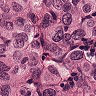
Metastatic tissue present: yes